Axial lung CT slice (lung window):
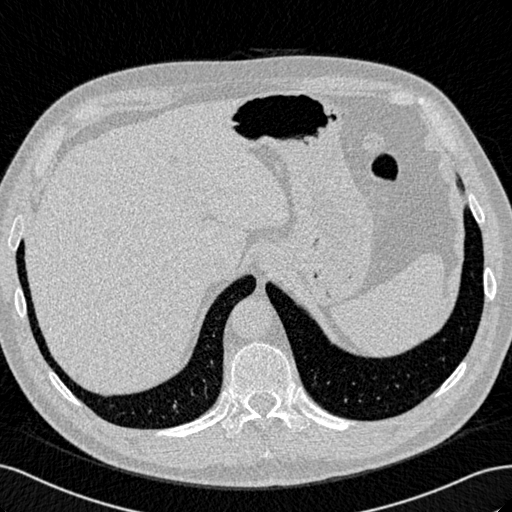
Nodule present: no